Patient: sex M, age 66
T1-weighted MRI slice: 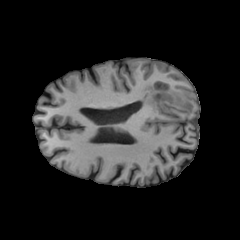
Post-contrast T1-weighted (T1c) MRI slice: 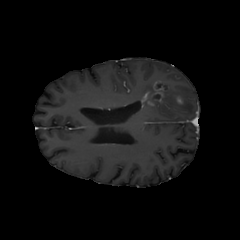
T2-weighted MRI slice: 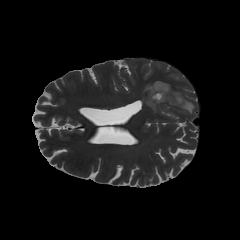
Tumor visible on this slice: yes
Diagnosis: Glioblastoma, IDH-wildtype
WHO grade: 4